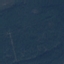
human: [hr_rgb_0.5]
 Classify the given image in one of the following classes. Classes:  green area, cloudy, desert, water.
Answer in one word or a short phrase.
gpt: green area